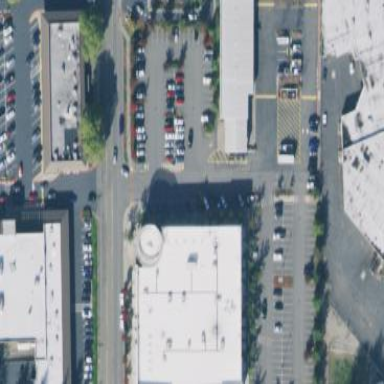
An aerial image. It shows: Building used as fitness center.